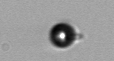
Label: bead